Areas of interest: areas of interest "Shuangyuan Shopping Mall"
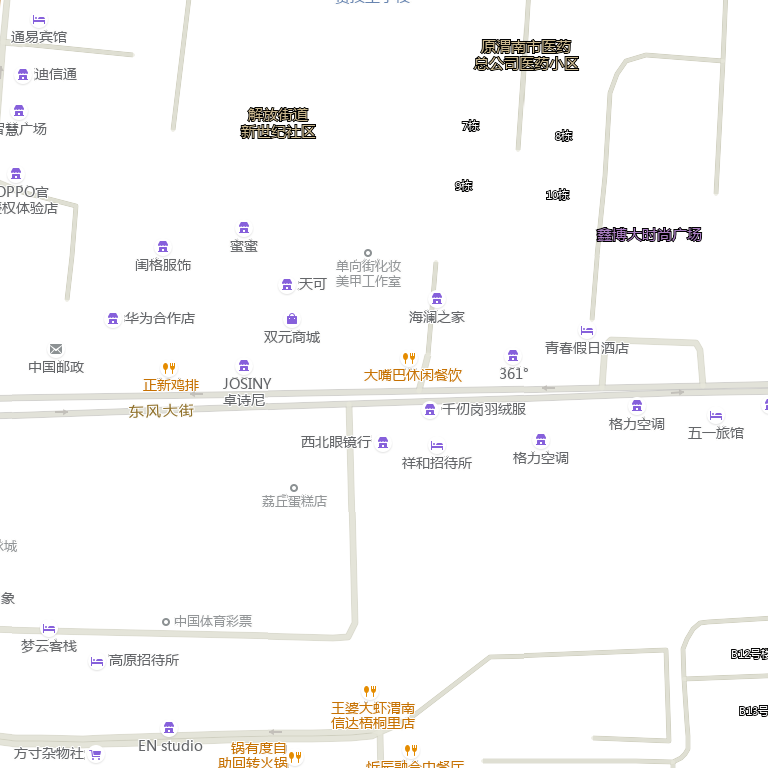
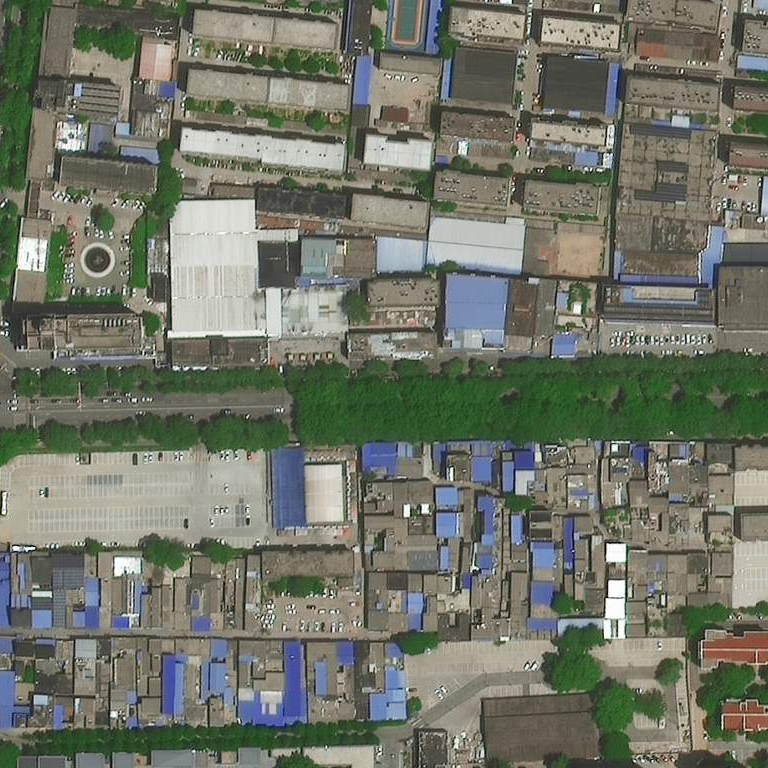